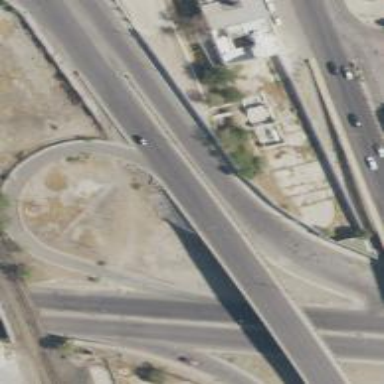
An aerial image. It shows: Primary link highway.